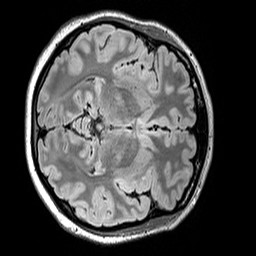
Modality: FLAIR
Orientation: axial
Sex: female
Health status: ill
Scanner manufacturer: siemens
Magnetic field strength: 3 T
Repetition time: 5 s
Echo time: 0.388 s